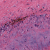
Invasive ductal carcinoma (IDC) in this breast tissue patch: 0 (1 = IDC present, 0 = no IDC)